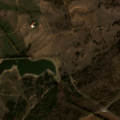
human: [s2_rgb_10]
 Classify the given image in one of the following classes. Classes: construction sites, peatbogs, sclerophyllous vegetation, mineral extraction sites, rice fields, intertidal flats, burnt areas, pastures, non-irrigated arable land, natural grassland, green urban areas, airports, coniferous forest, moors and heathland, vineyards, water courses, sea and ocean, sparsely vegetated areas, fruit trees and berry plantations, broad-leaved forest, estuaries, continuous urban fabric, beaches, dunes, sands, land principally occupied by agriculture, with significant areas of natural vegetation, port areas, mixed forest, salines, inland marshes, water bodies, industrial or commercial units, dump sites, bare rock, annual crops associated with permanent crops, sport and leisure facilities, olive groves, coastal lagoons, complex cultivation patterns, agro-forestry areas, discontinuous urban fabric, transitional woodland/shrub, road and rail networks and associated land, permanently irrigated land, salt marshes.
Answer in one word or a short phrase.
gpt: non-irrigated arable land, pastures, agro-forestry areas, broad-leaved forest, natural grassland, transitional woodland/shrub